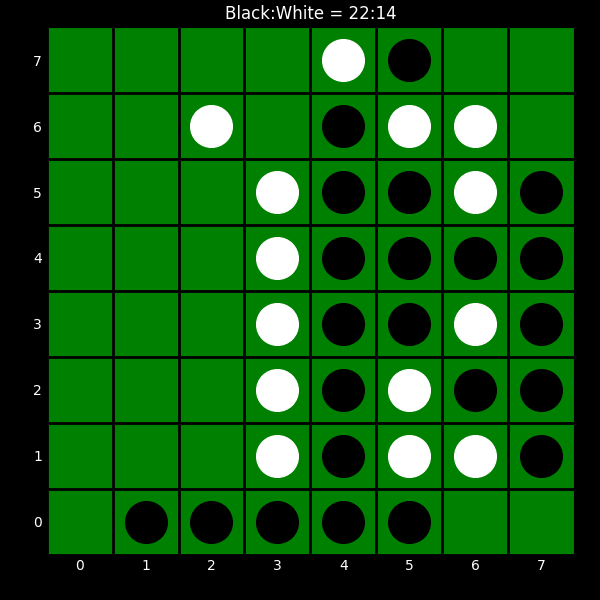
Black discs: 22
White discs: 14